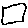
Label: square